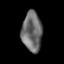
Tissue: lung
Cell type: Epithelial cells
Senescence score: 0.2015
Nuclear area (px): 782
Mean DAPI intensity: 108.584